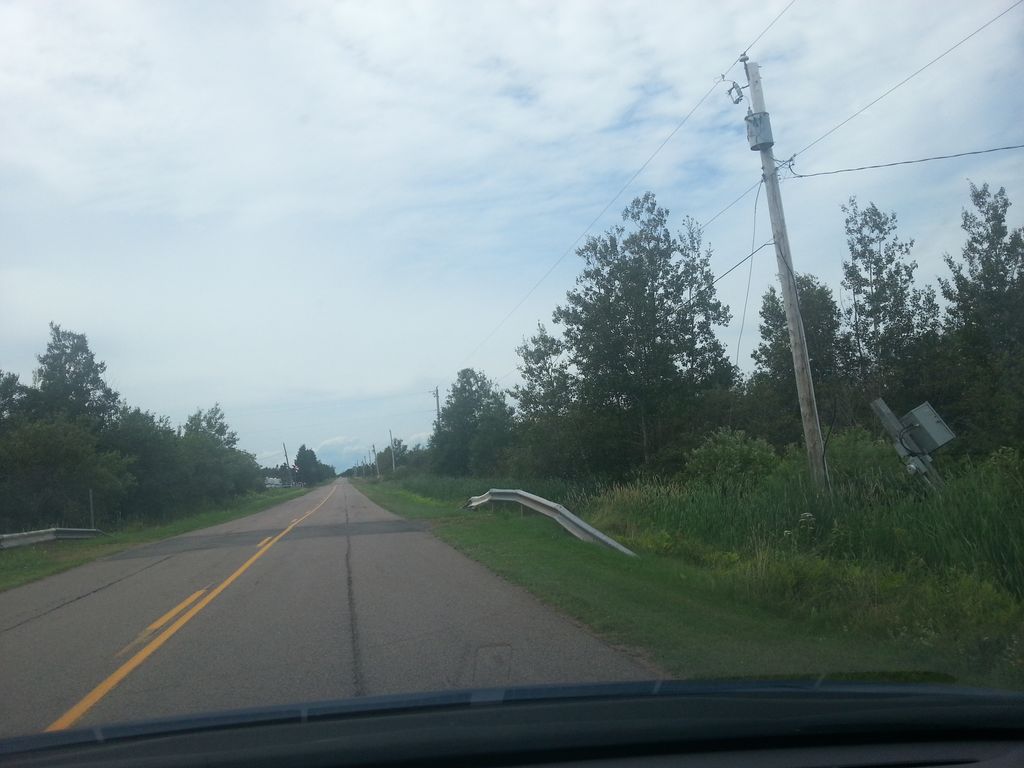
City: charlottetown